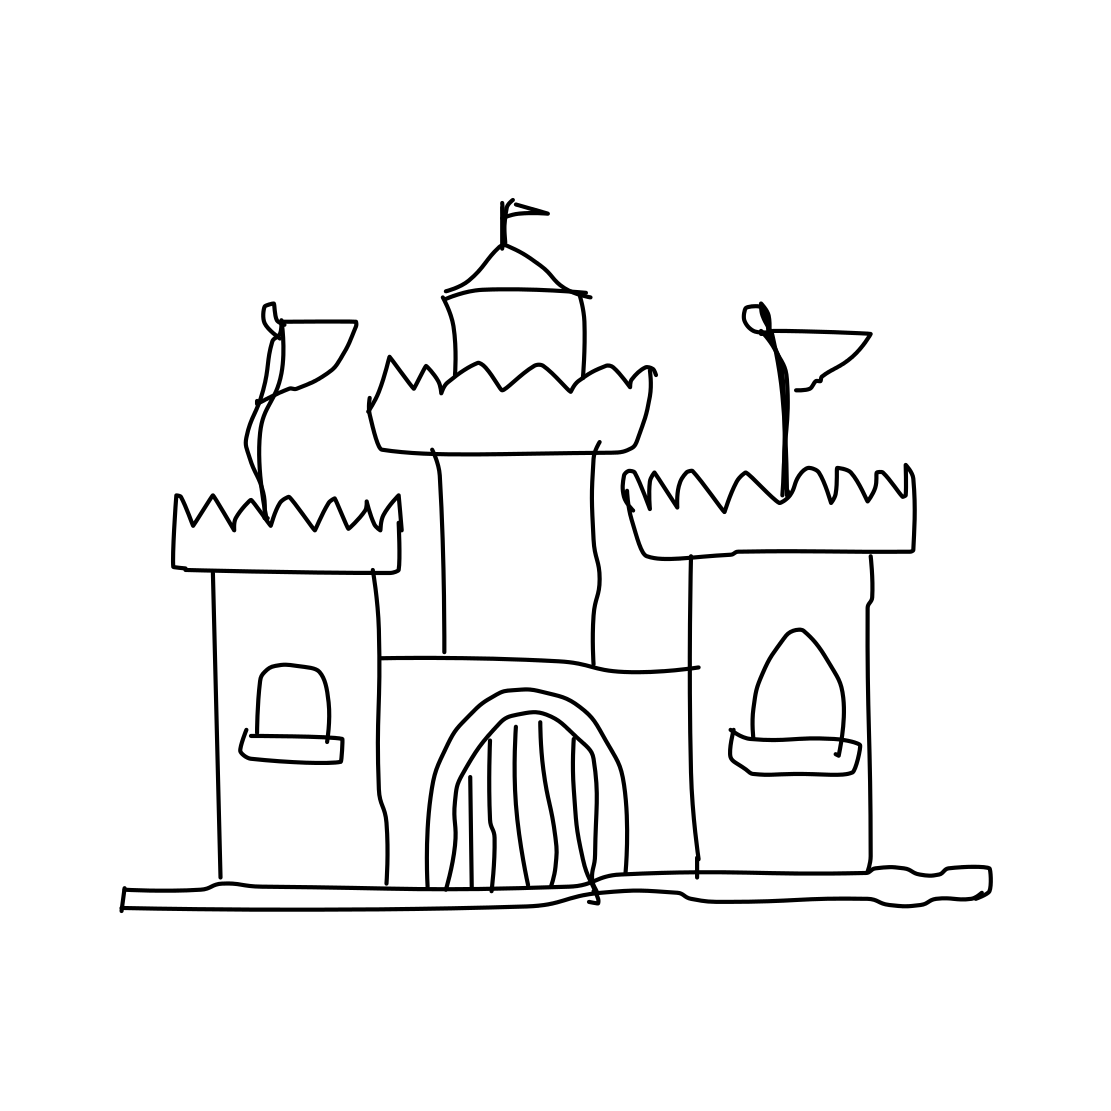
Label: castle